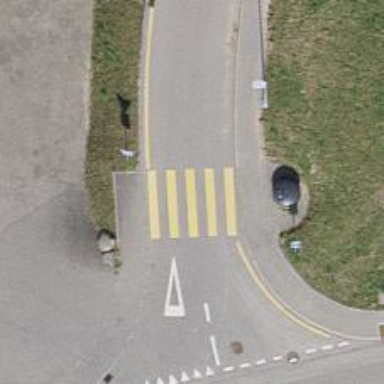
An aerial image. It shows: Zebra crossing on the road.